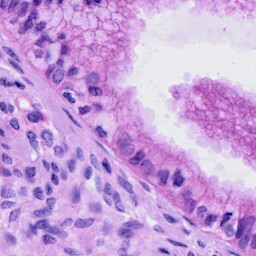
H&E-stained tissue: Cervix